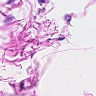
Metastatic tissue present: no